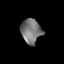
Tissue: lung
Cell type: Endothelial cells
Senescence score: 0.1217
Nuclear area (px): 488
Mean DAPI intensity: 118.51